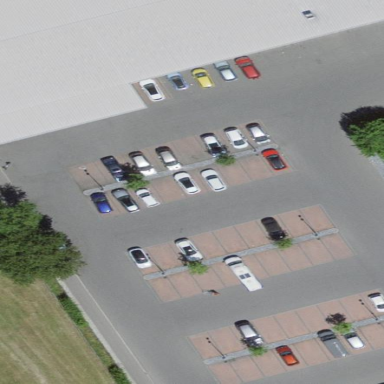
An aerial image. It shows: Parking area with surface.